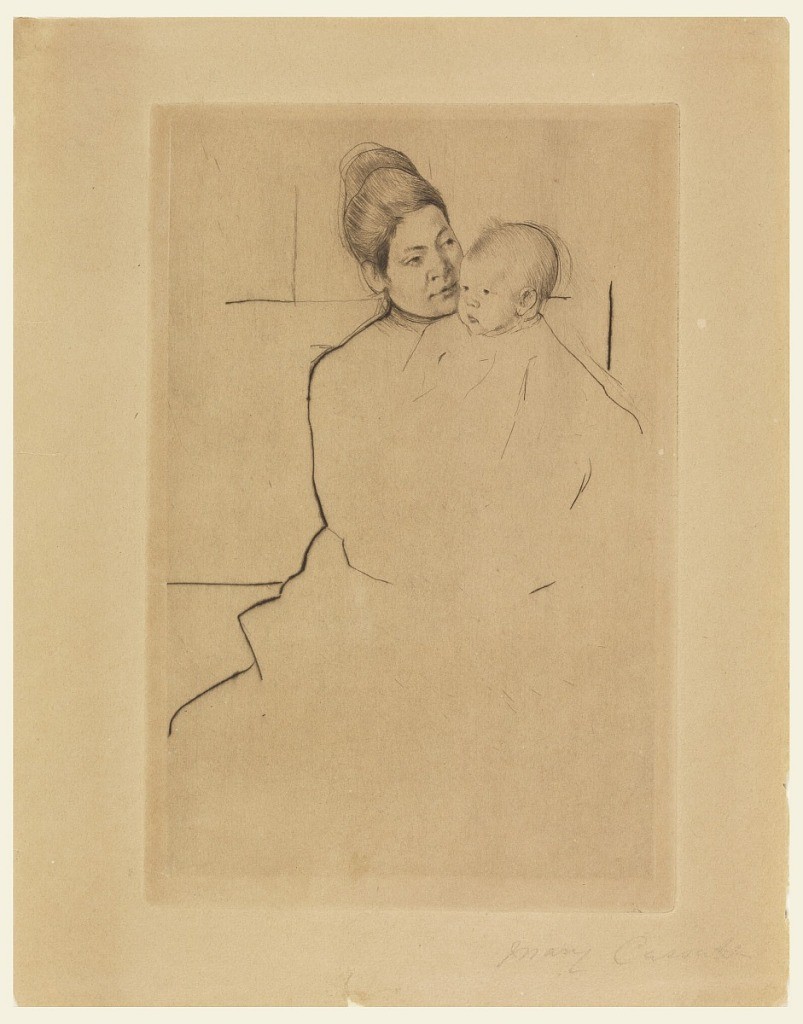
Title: Gardner (Cassatt) Held by His Mother
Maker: Mary Cassatt, American, 1844 - 1926
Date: ca. 1889
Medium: Drypoint in black ink on cream colored paper
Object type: Print
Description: Woman seated frontally, holds baby in her arms and looks into its face. Heads only finished.